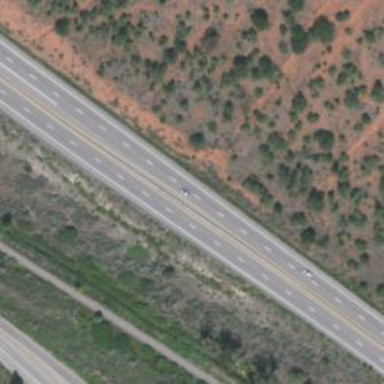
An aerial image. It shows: Trunk highway with grade1 asphalt surface.